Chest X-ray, PA view. Patient: 42 years old, sex M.
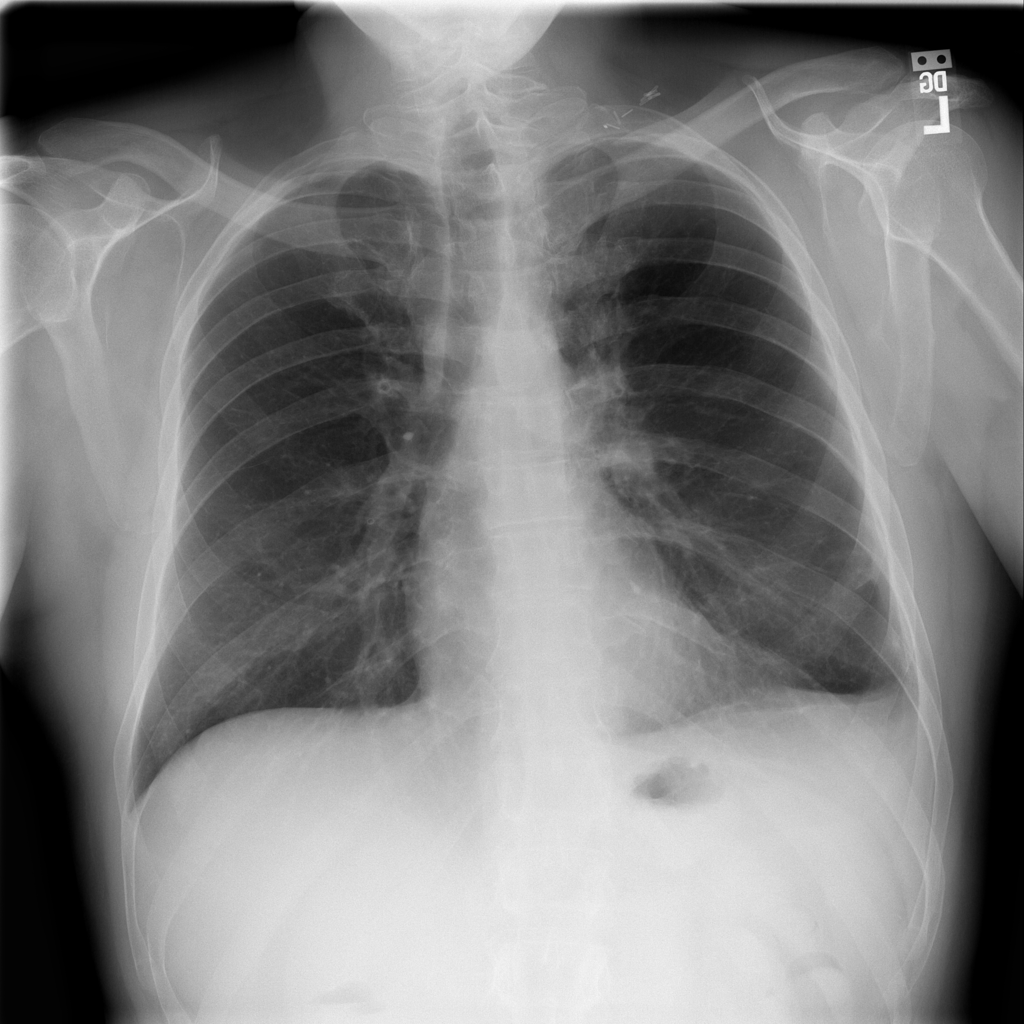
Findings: Effusion, Fibrosis